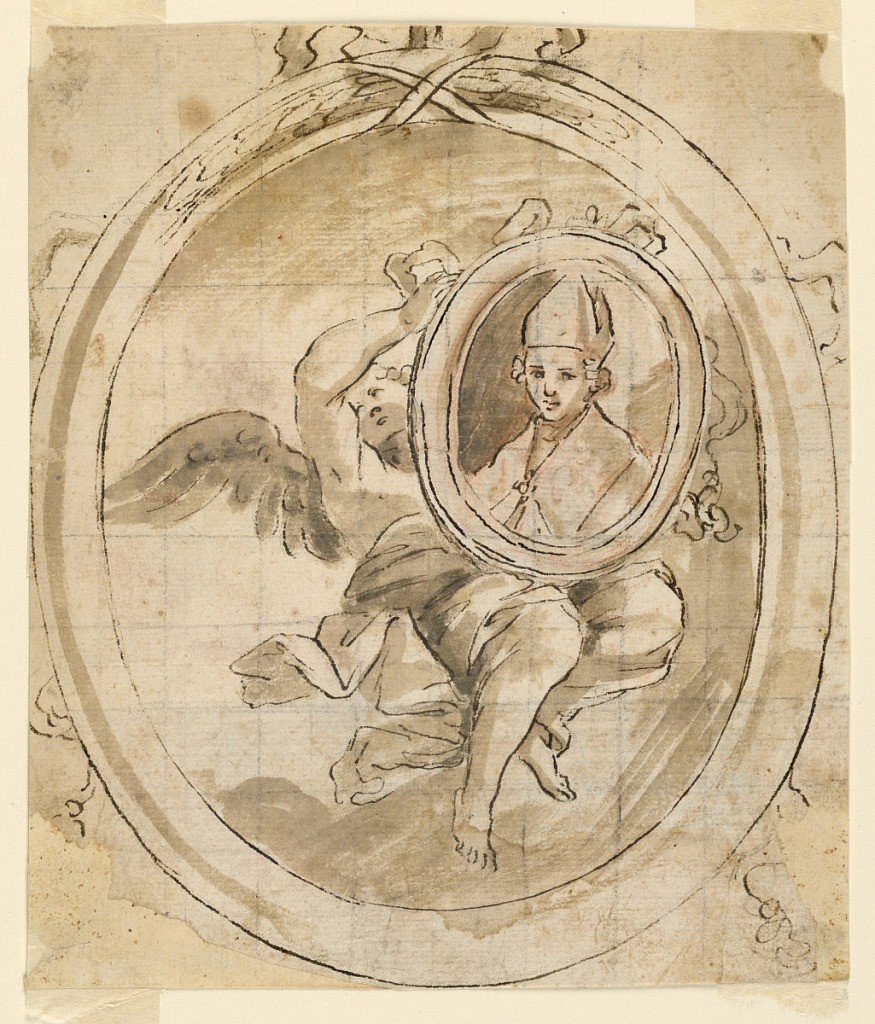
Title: Drawing
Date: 1650–75
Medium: Pen and brown ink
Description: Vertical rectangle. The representation is framed by an oval frame hanging on a knot. The framed portrait is painted over the original design: an escutcheon with a cross upon triple mount. Squared with black crayon.